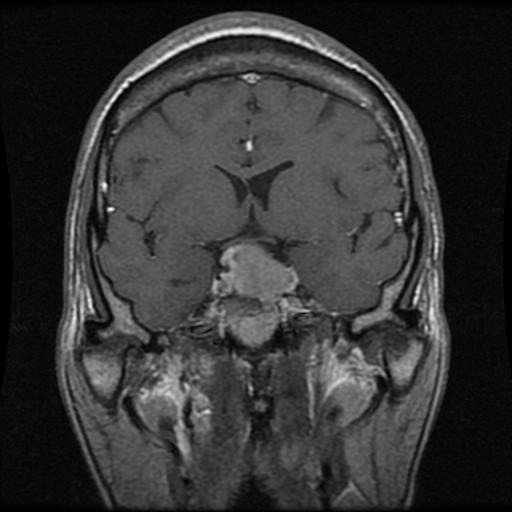
Label: pituitary